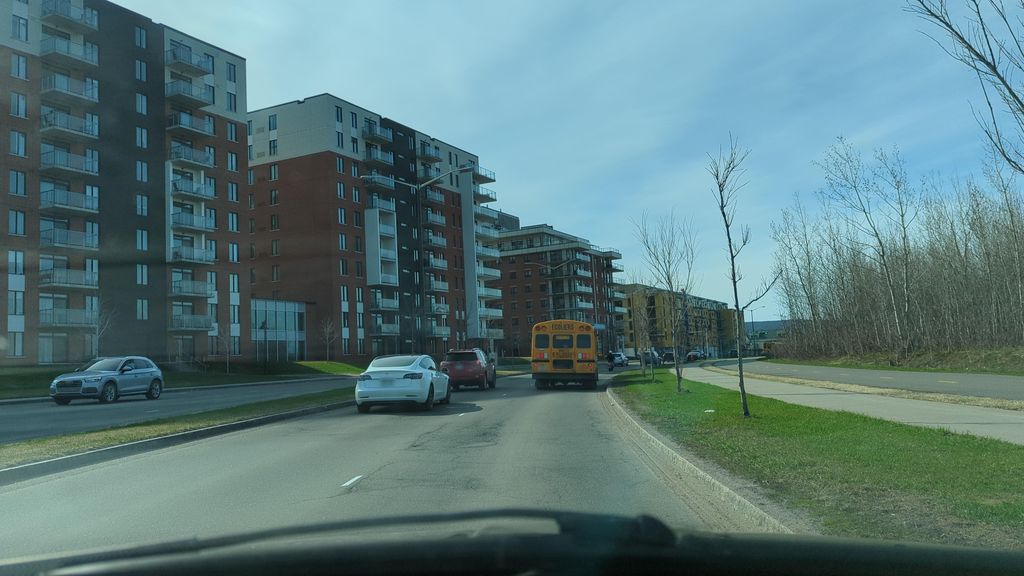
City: quebec_city